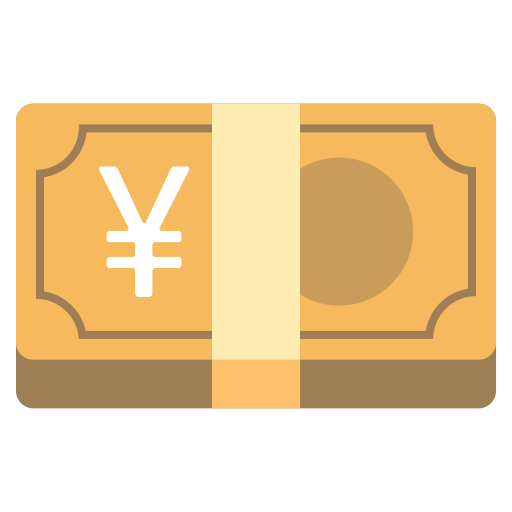
Emoji: 💴